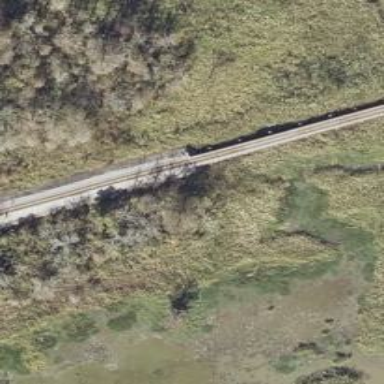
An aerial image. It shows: Bridge over railway line.